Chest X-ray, AP view. Patient: 51 years old, sex F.
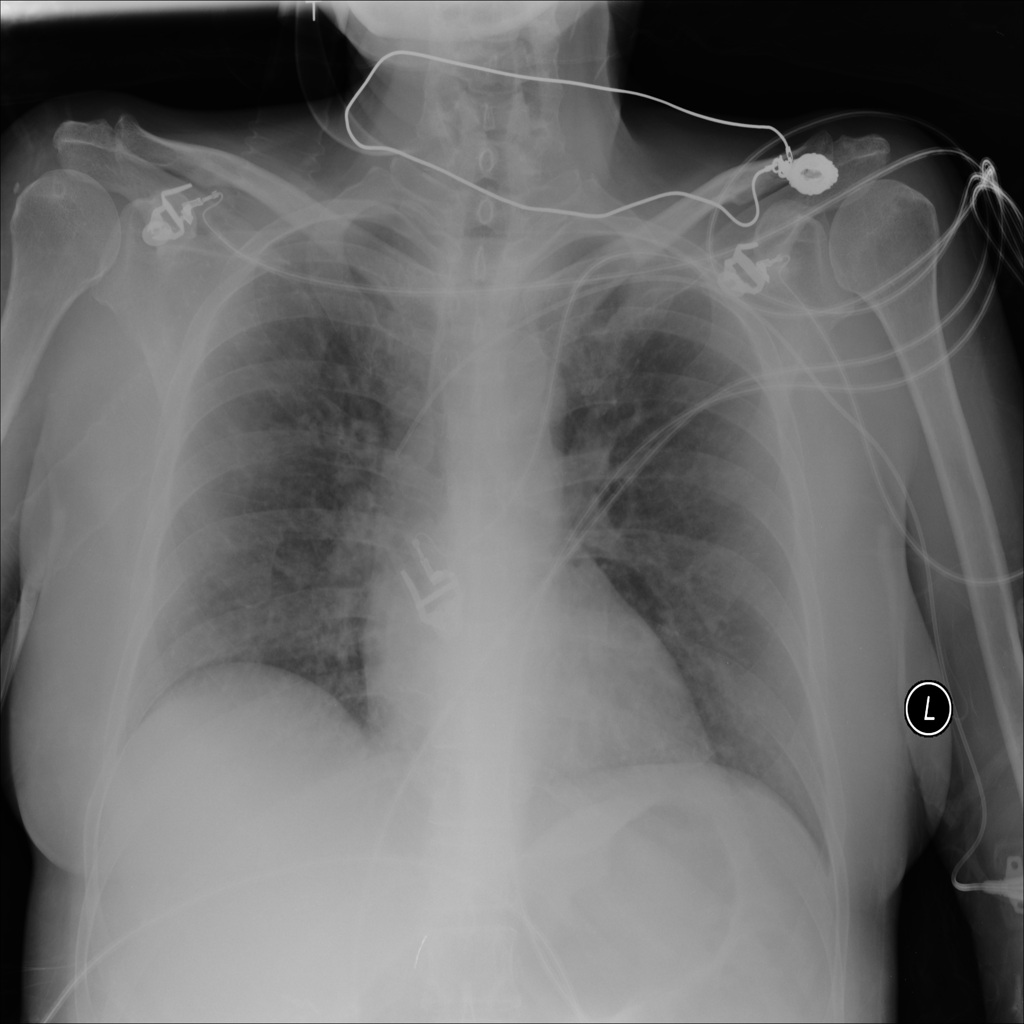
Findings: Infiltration